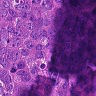
Metastatic tissue present: yes